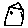
Label: house